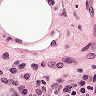
Metastatic tissue present: no